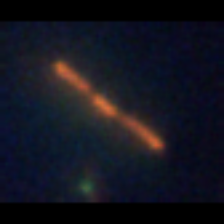
Taxon: Psuedo-nitzschia
Group: Diatoms